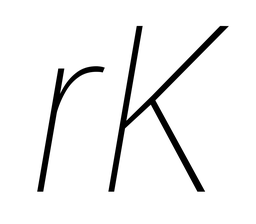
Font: Roboto-Italic_Condensed_Thin_Italic